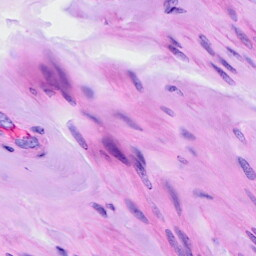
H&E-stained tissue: Ovarian